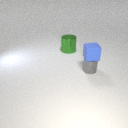
small gray metal cylinder in front of large green metal cylinder